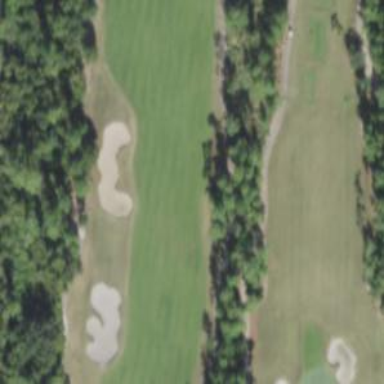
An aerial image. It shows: Golf fairway surrounded by grass.